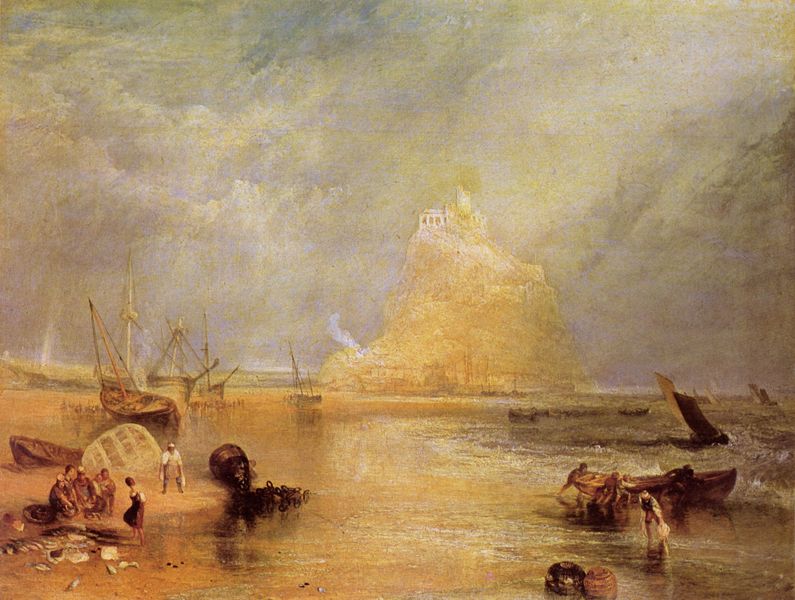
Titel: St. Michaels Mount, Cornwall
Künstler: William Turner
Standort: London
Institution: Victoria & Albert Museum
Schlagwörter: berg, blau, dunkel, felsen, gemälde, gruppe, himmel, mann, meer, schatten, wasser, weiß, wolken, fluss, frauen, gelb, impressionismus, landschaft, menschen, sand, see, ufer, braun, frau, grau, hell, hintergrund, kleid, licht, männer, pastell, schwarz, vordergrund, ölbild, gebäude, schloss, wolke, beige, leute, rock, mensch, steine, tod, bild, horizont, natur, spiegelung, weite, wind, qualm, rauch, sonne, insel, gold, reich, boot, boote, kahn, gischt, küste, schiff, schiffe, segel, segelschiffe, seicht, strand, wellen, italien, fischer, mast, fels, gipfel, dunst, farbe, nebel, hafen, ladung, masten, stille, brandung, luft, schiffbruch, seenot, seestück, sinken, sturm, turner, untergang, unwetter, ruderboot, korb, stimmung, still, segelboote, klippe, flucht, regen, ebbe, ruine, burg, kloster, festung, fass, dämon, fisch, olymp, reise, hunger, wrack, wolkne, tempel, fässer, gelblich, reisende, schieben, kentern, strandung, fische, wasserträgerin, mont saint michel, seeleute, william, strandgut, william turner, turner?, vordergrun, entern, frauen männer, käntern, meergott, niedergang, scheitern, strandräuber, strndgut, wracks, komplämentärfarben, absket, fiscer